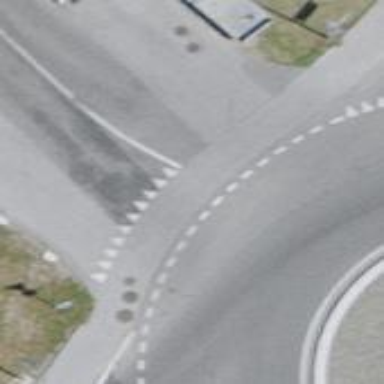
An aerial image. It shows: Asphalt sidewalk along the footway.